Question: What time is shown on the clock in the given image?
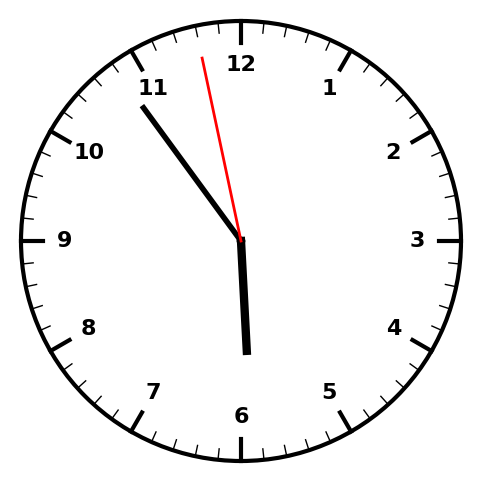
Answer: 05:53:58